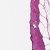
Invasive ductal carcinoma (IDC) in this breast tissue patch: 0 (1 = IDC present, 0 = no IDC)